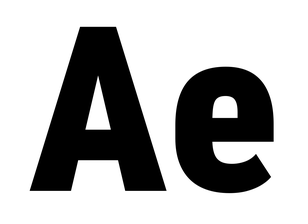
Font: Roboto_Condensed_Black